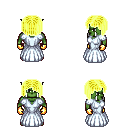
a pixel art fantasy rpg character, male body template, orc, green skin, underdress, white pants, gold pageboy hairstyle, gold gloves, black slippers, four views (front, back, left, right), 2x2 character sprite sheet, small pixel art, hard edges, no anti-aliasing